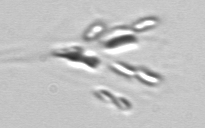
Label: Dinobryon